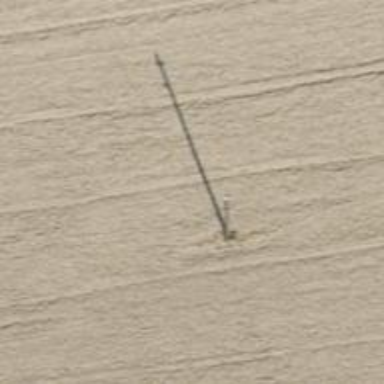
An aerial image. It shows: Concrete power pole.